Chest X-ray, AP view. Patient: 22 years old, sex M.
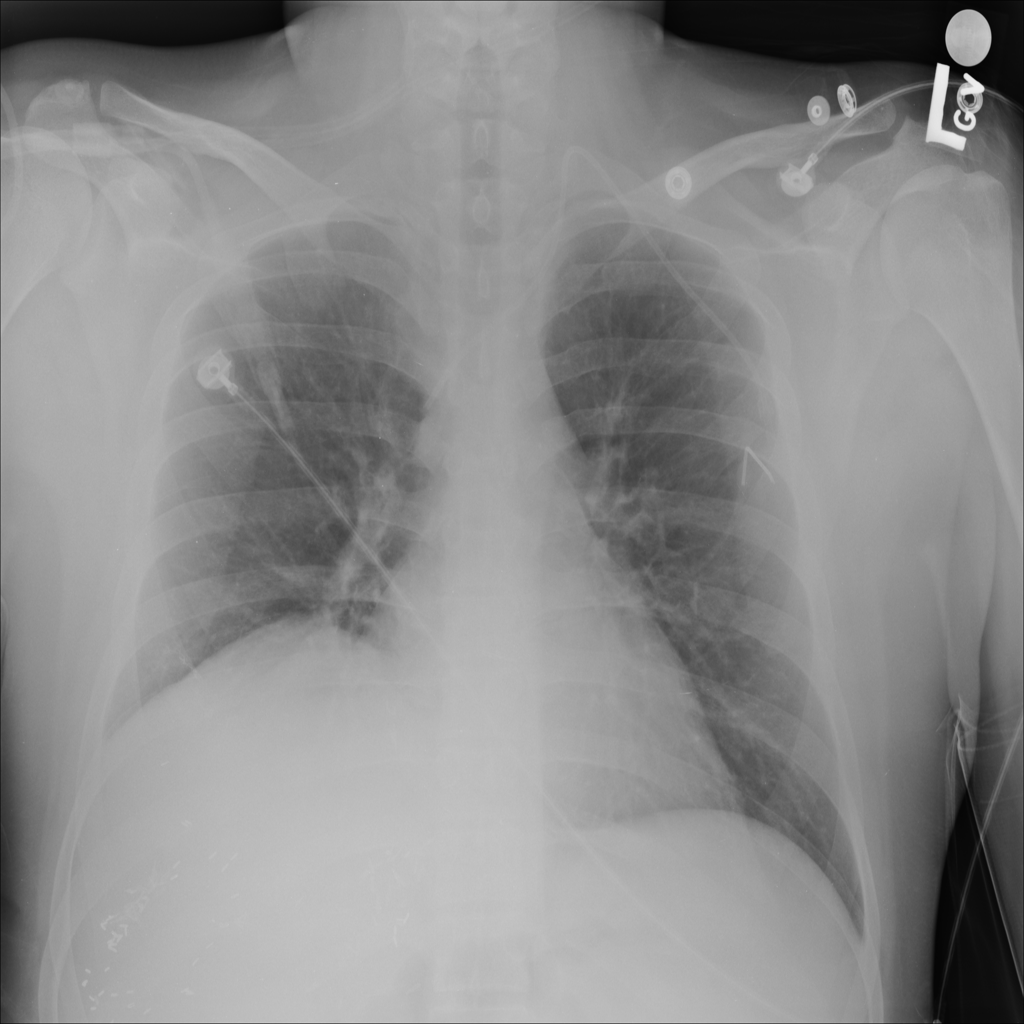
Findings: Atelectasis